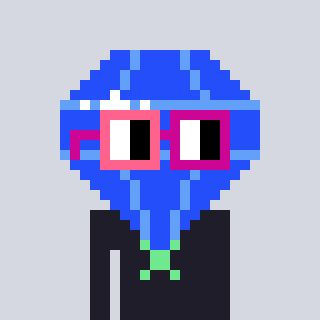
a pixel art character with square pink and red glasses, a blue diamond-shaped head and a grayscale-colored body on a cool background